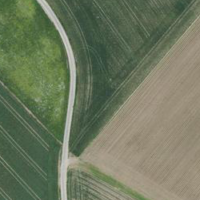
EUNIS habitat code: 52
Species observed at this site:
Tetrix subulata
Chorthippus albomarginatus
Pseudochorthippus parallelus
Chorthippus biguttulus
Roeseliana roeselii